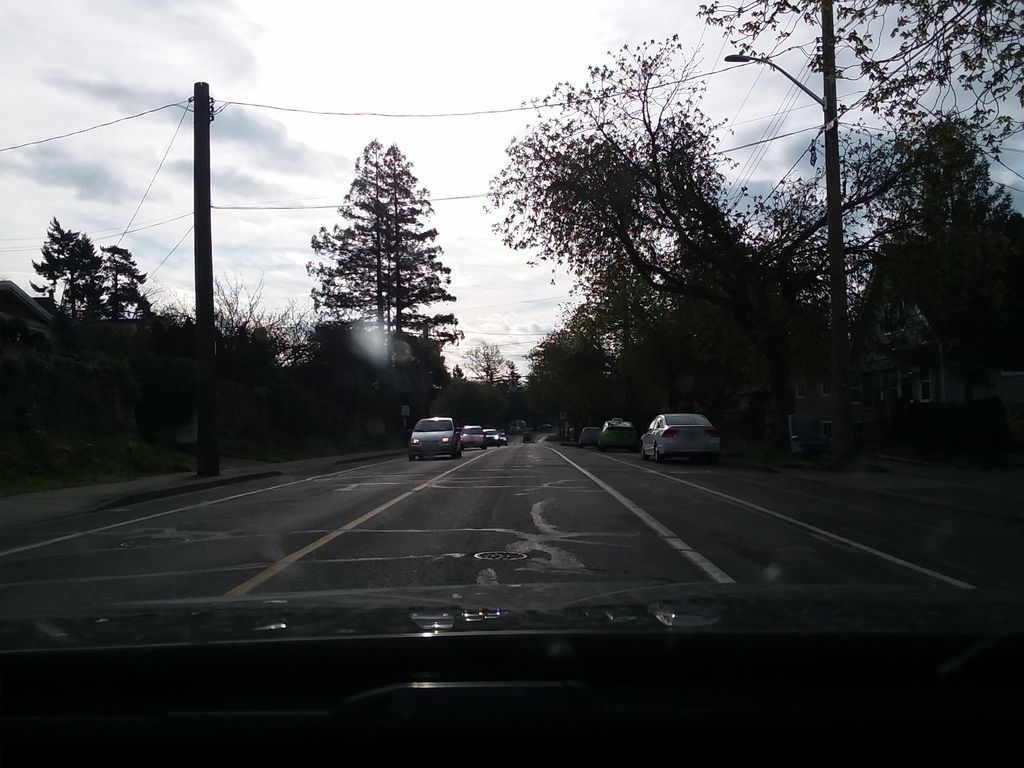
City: victoria